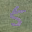
Label: 5